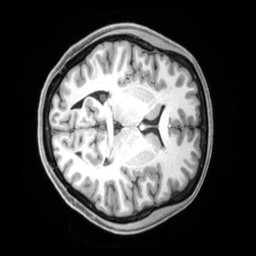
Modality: T1w
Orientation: axial
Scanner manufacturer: siemens
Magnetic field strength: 3 T
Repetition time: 2.5 s
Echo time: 0.00218 s